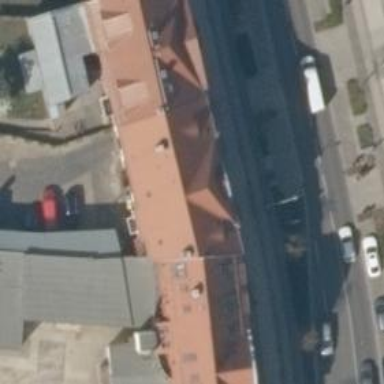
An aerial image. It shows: Shop selling clothes attached to post office.